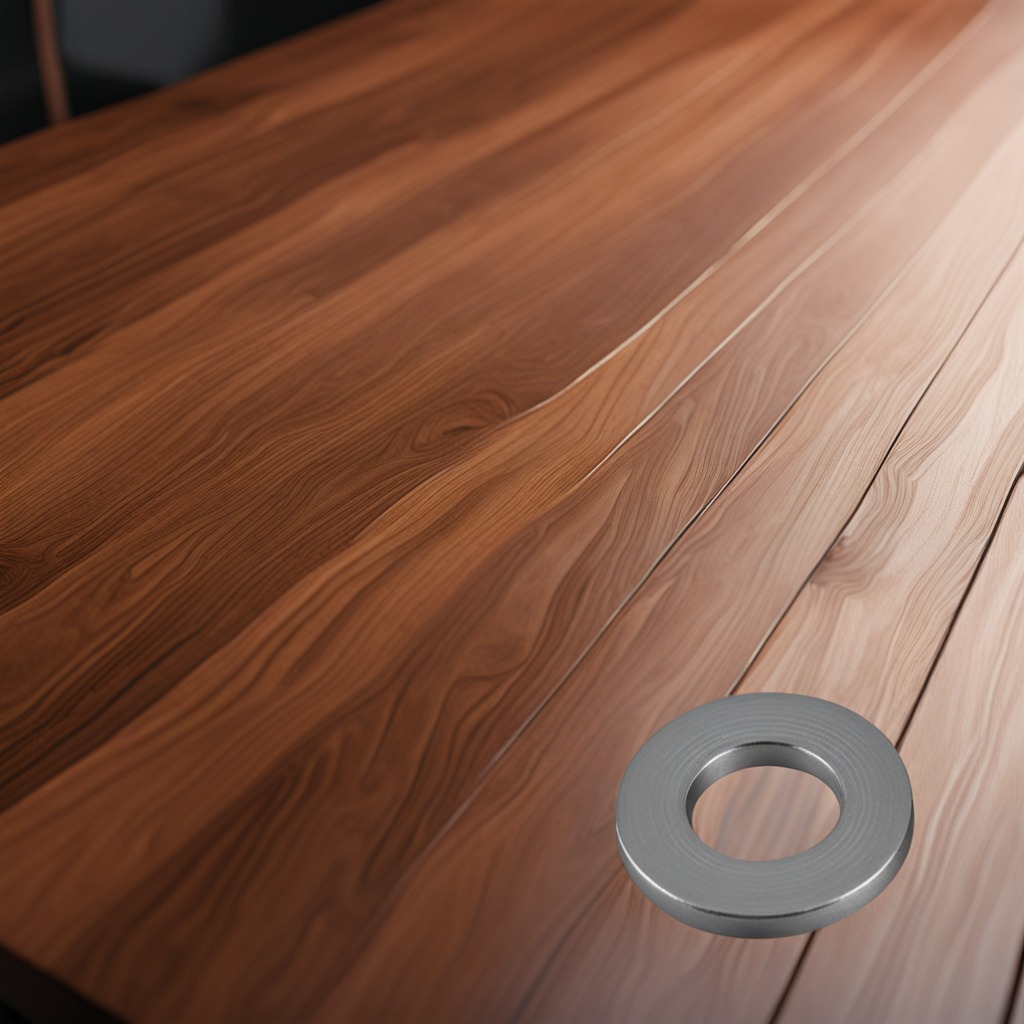
A flat metal washer is lying on a wooden table in a carpentry studio.